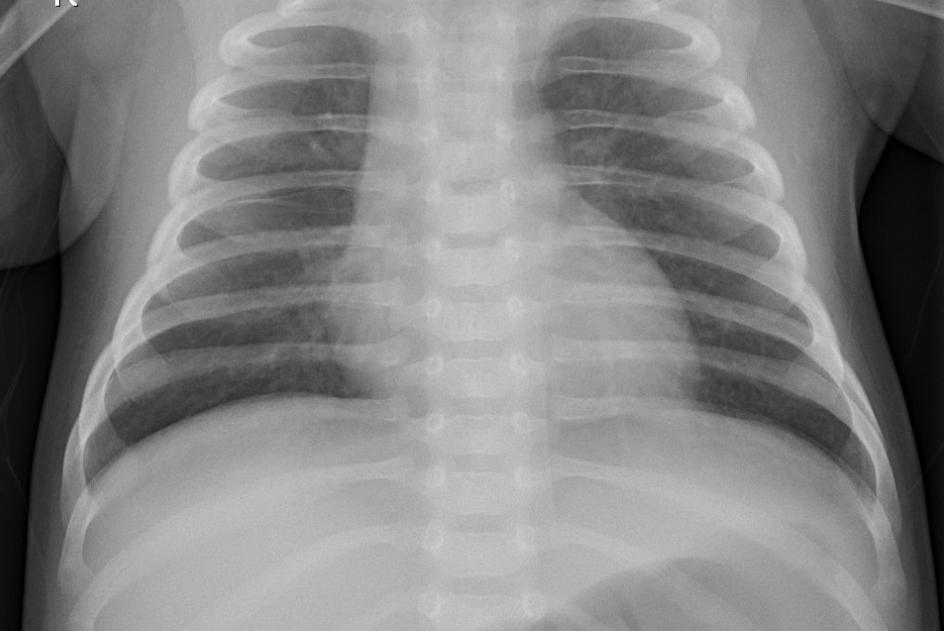
Diagnosis: PNEUMONIA